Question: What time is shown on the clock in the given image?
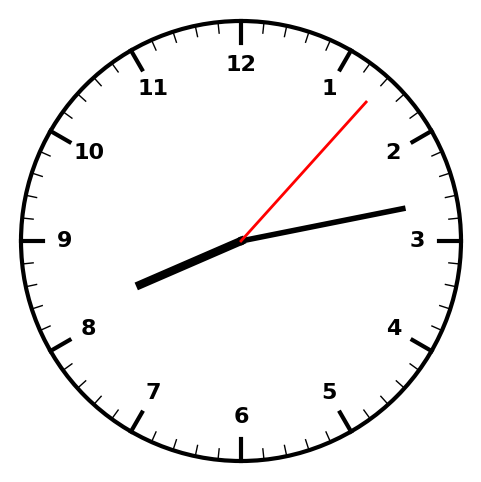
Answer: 08:13:07